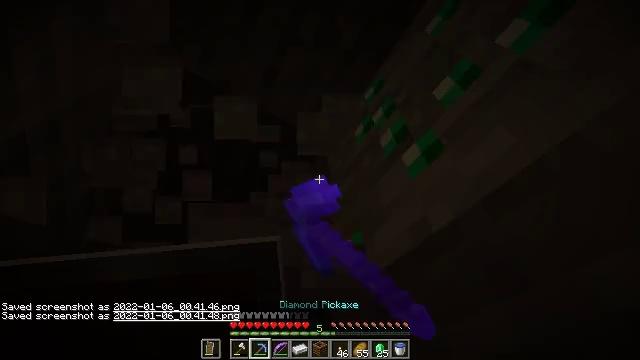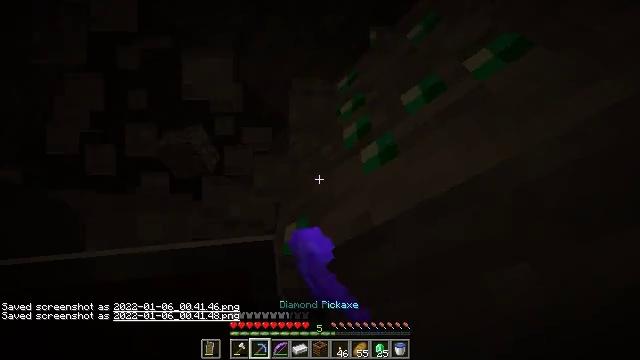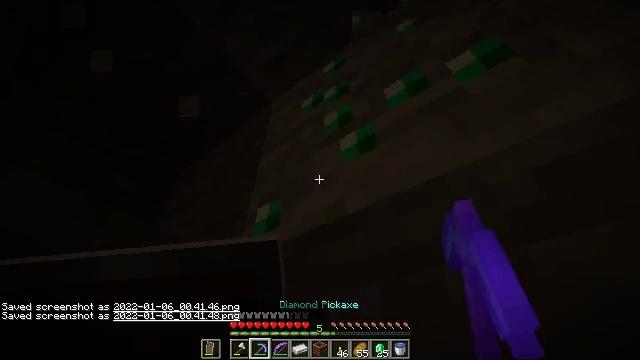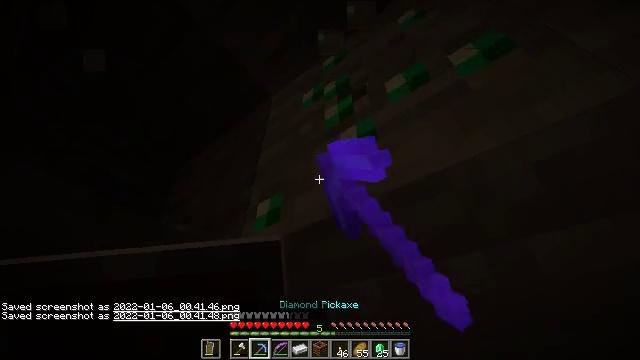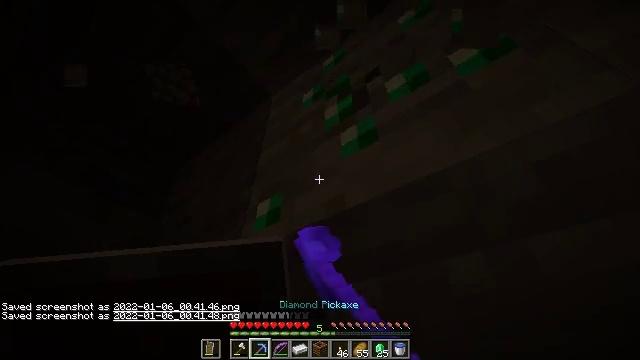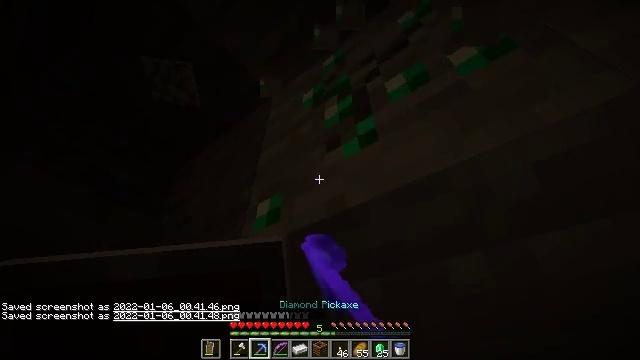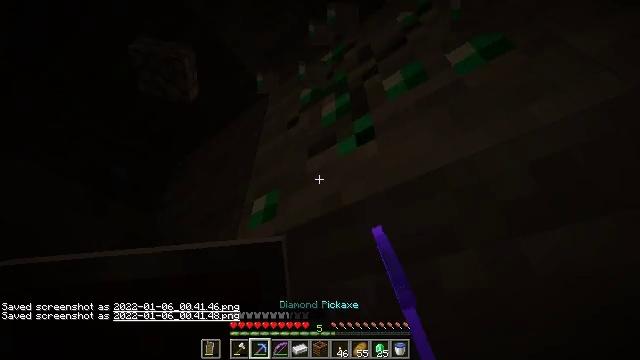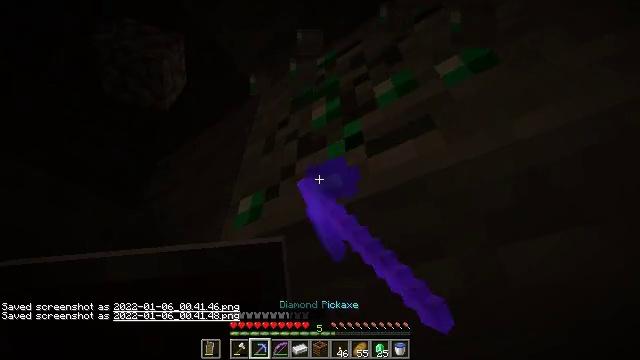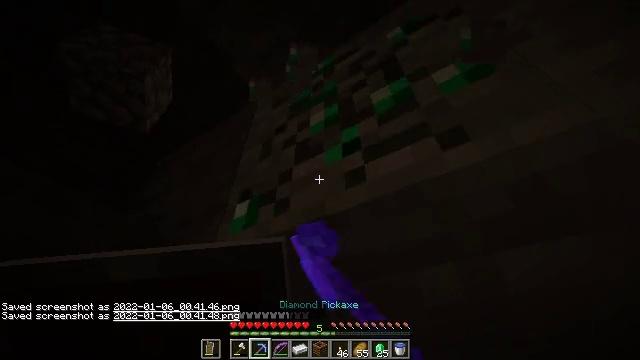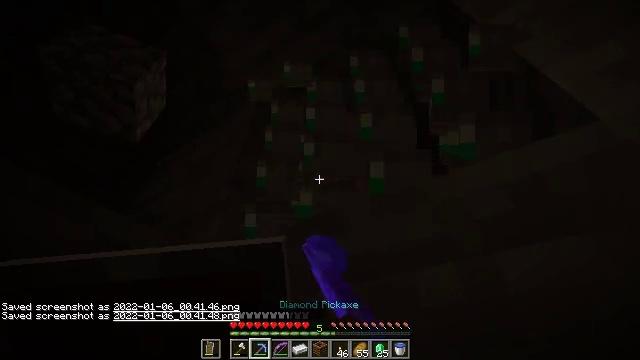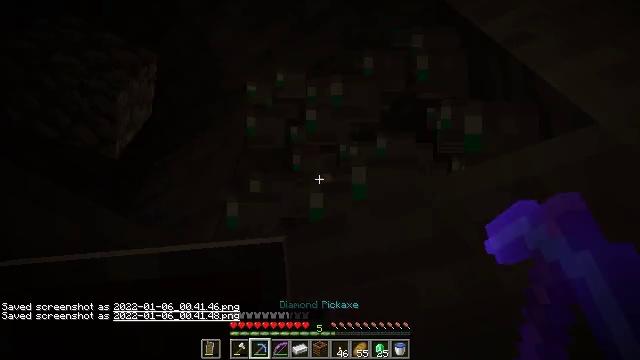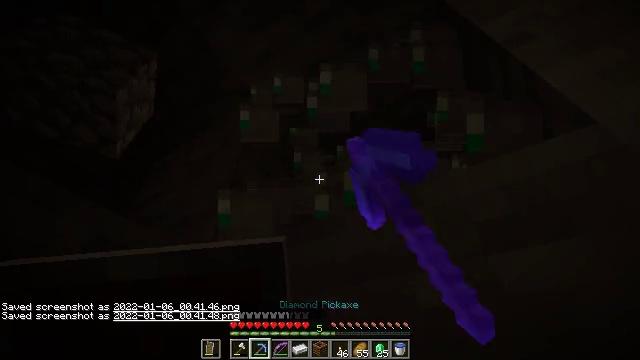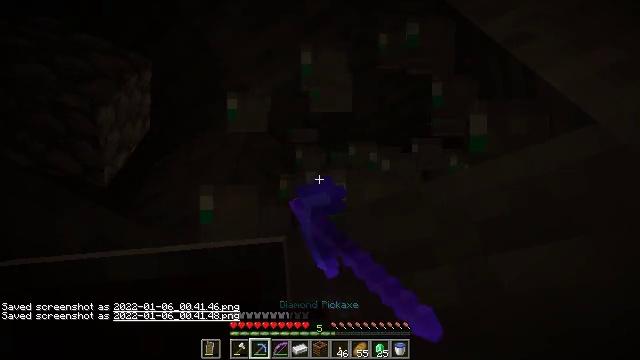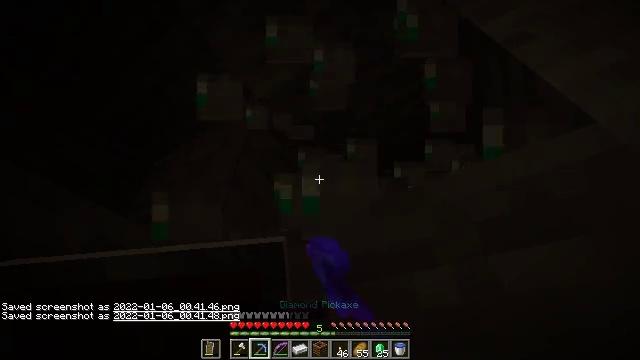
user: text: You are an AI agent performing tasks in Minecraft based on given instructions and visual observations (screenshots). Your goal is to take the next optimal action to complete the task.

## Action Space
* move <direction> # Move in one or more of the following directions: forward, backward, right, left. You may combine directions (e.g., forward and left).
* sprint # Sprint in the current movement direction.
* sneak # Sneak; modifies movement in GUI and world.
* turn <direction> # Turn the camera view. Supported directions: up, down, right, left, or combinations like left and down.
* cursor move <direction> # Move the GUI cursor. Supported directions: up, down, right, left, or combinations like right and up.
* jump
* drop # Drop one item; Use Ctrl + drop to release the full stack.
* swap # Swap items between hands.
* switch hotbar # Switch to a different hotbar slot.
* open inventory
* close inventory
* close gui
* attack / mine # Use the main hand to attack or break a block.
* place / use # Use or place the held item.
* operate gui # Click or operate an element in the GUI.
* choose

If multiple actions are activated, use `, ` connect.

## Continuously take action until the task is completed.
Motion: motion action
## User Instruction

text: Harvest emerald ore in the Extreme Hills biome.
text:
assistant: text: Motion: turn right and down, attack / mine
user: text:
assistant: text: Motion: turn right and down, attack / mine
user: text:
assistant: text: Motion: turn down, attack / mine
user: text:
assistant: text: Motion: attack / mine
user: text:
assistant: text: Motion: attack / mine
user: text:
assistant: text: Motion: turn right, attack / mine
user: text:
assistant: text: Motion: turn right, attack / mine
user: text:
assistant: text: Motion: turn up, attack / mine
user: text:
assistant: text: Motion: attack / mine
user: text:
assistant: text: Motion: attack / mine
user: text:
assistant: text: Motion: attack / mine
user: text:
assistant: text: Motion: attack / mine
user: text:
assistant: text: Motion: attack / mine
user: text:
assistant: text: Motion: attack / mine